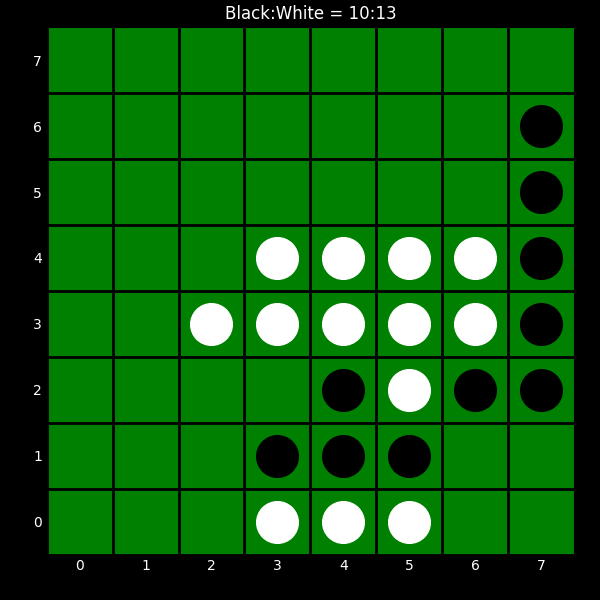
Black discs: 10
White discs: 13